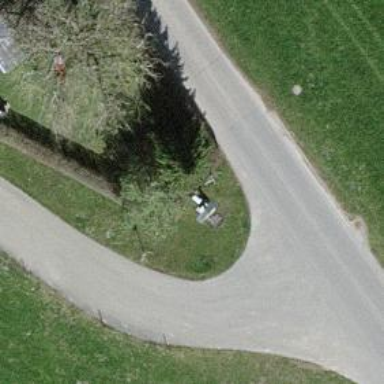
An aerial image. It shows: Wayside cross with historic significance.